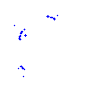
Particle: proton